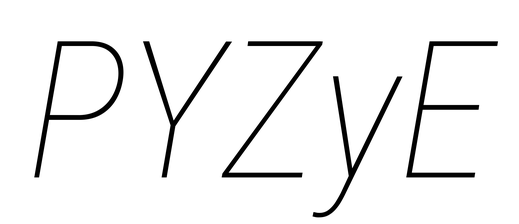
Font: Roboto-Italic_Condensed_Thin_Italic